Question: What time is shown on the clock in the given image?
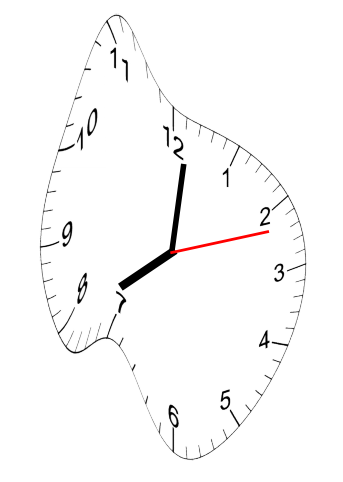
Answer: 08:01:12